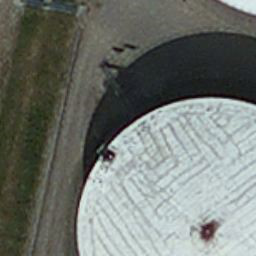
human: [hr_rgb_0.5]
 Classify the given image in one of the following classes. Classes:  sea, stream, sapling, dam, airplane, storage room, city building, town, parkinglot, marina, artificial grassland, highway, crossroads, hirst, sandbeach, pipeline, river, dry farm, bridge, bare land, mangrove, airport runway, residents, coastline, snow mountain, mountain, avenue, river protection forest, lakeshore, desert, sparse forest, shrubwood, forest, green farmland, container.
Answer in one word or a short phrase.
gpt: storage room